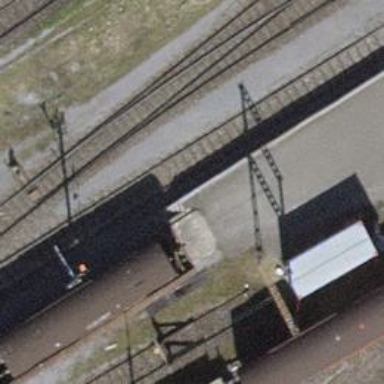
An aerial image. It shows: Railway buffer stop.